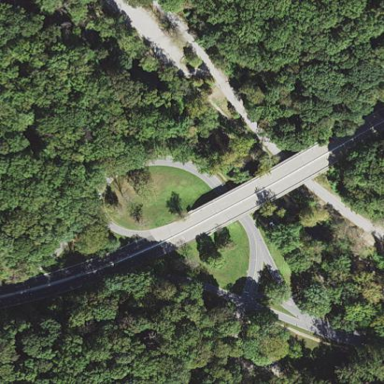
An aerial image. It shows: Man-made bridge.